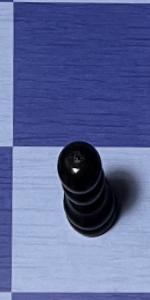
Label: Pawn_Black